Field crop: tomato
Growth stage: 1
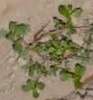
Species: portulaca